Question: Googlebot couldn't crawl this URL because it points to a non-existent page. Generally, 404s don't harm your site's performance in search, but you can use them to help improve the user experience.
this error occur in following urls.
how can i solve it..
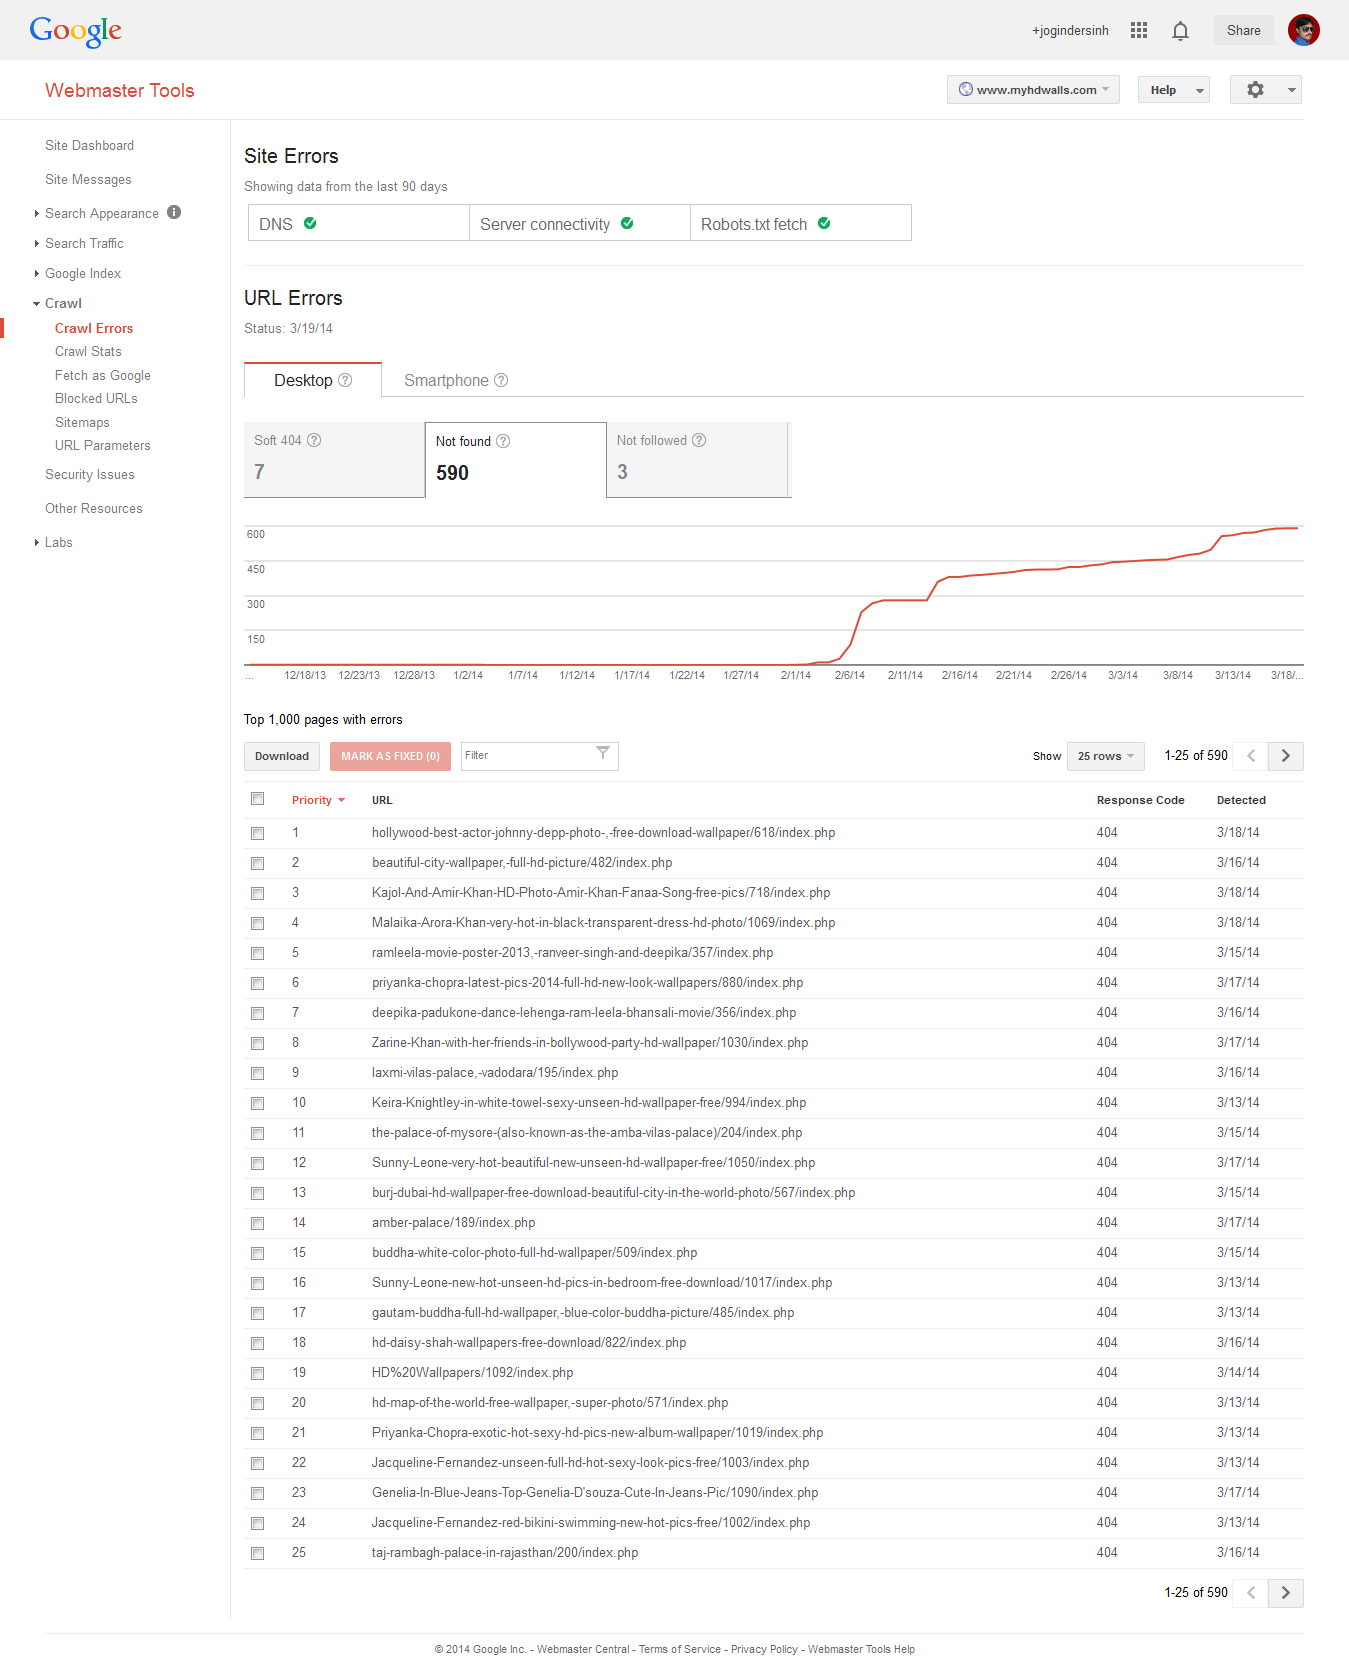
Answer: check and see which page to these pages. maybe your website's domain had a previous owner who had a webpage, and there are some inbound links pointing to that old website. this is something you can't control, if thats the case you should do a redirect on these pages to your start page. Do this with your '.htaccess' file:
'ErrorDocument 404 /index.html'
some things to check that may produce malformed urls and is under your control:
- -
i also had a similar experience, in one of my websites i had this scheme:
'example.com?category=1'
'example.com?category=2'
'example.com?category=3'
and in webmaster tools i was getting random strings:
'example.com?category=xxcCzxvsd'
in my analytics nobody (except googlebot) ever visited 'example.com?category=xxcCzxvsd'. I couldn't find the source of this, so there is a strong chance the problem is in google's side.